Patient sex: M
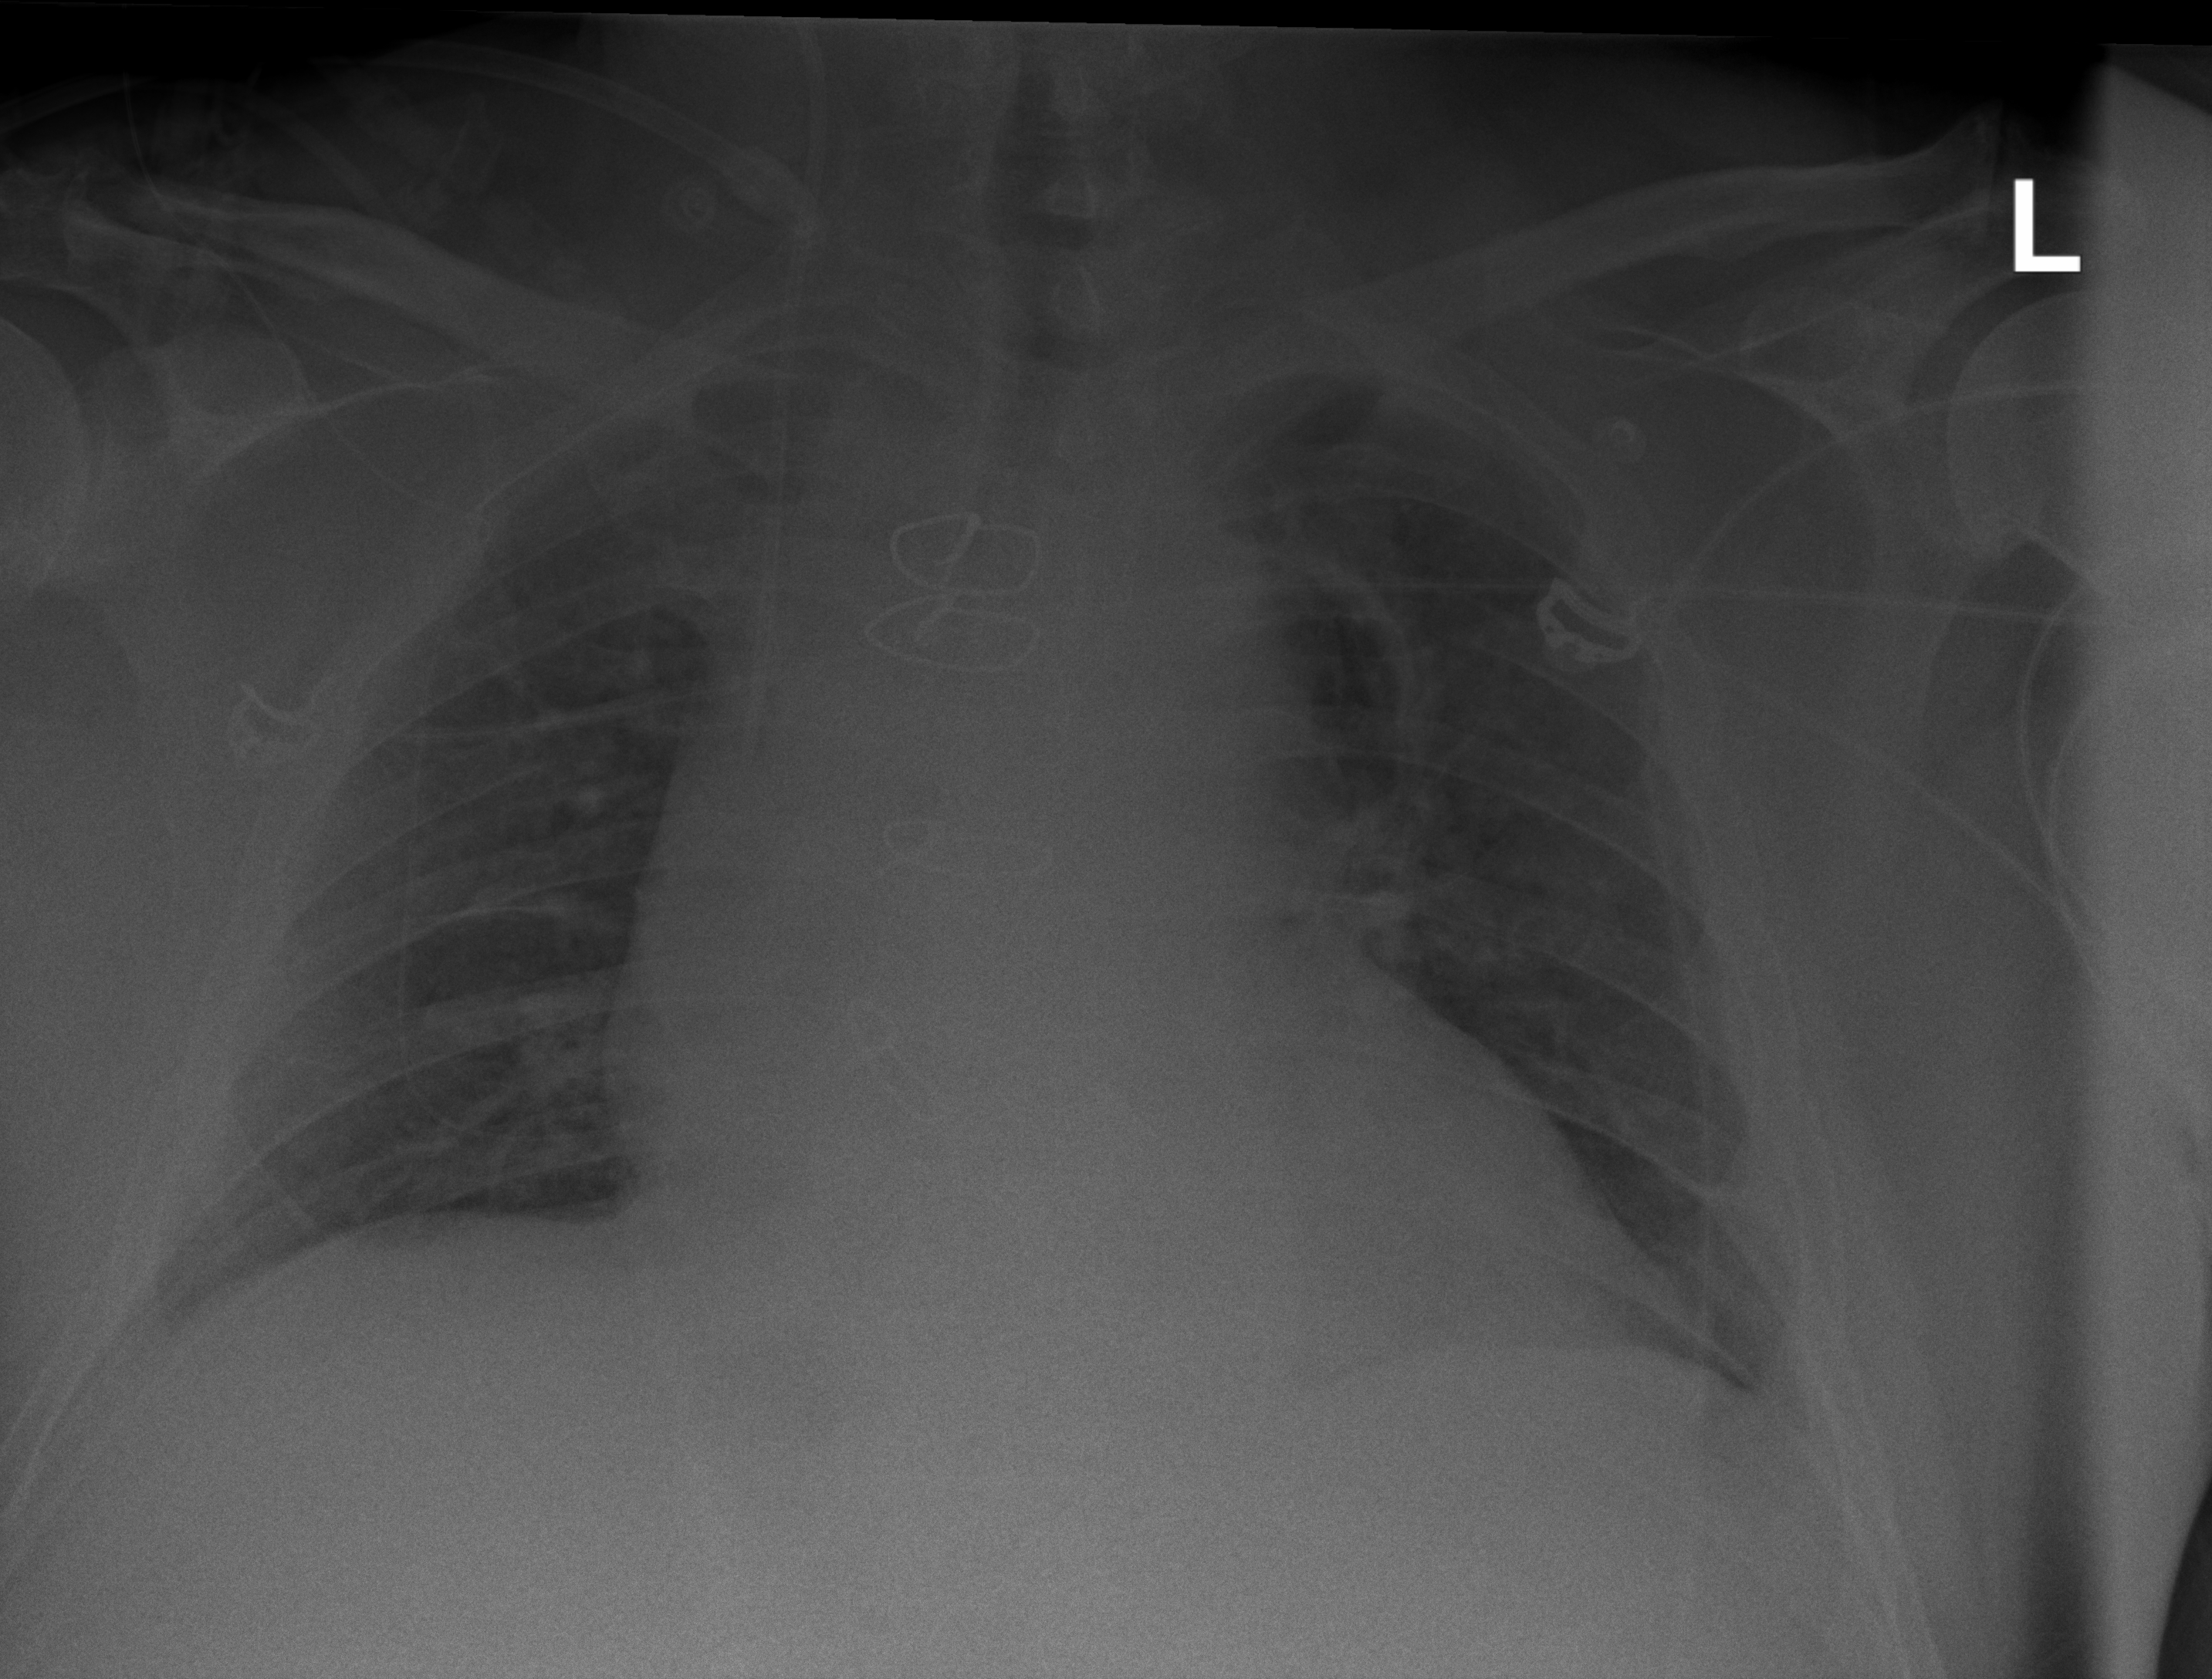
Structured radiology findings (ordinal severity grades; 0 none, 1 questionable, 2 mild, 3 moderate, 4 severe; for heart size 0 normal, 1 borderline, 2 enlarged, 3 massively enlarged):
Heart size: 1
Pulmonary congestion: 0
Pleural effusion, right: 2
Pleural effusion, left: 2
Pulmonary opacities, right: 0
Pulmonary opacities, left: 0
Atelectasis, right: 2
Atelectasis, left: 2